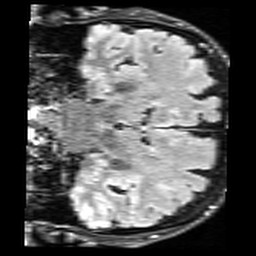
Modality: FLAIR
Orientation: coronal
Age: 76
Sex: female
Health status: healthy
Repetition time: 12 s
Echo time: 0.095 s